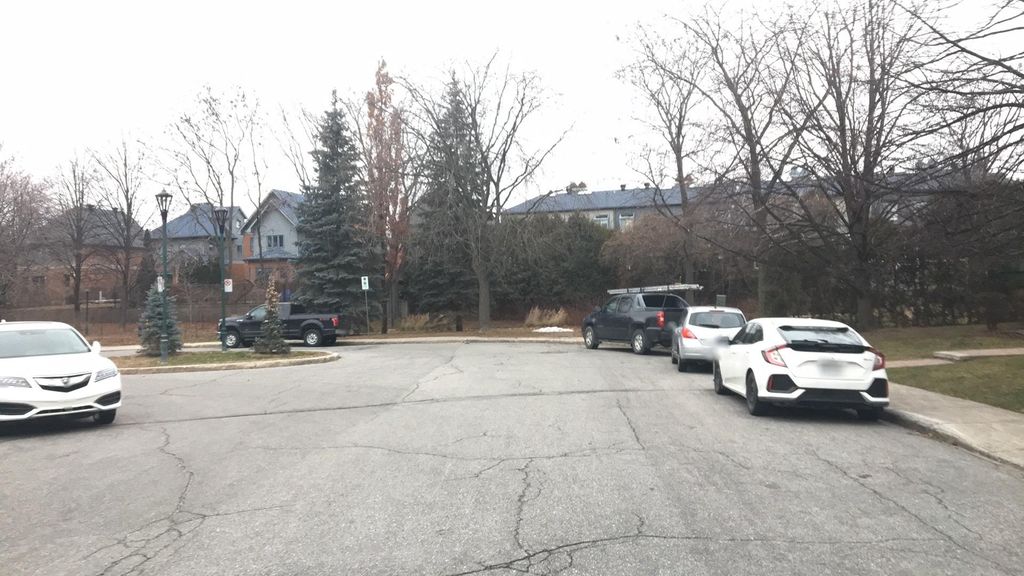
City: montreal